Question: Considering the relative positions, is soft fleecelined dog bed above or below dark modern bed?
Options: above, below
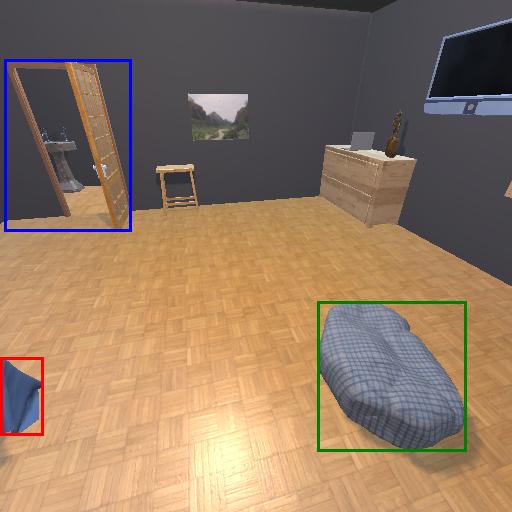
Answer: above